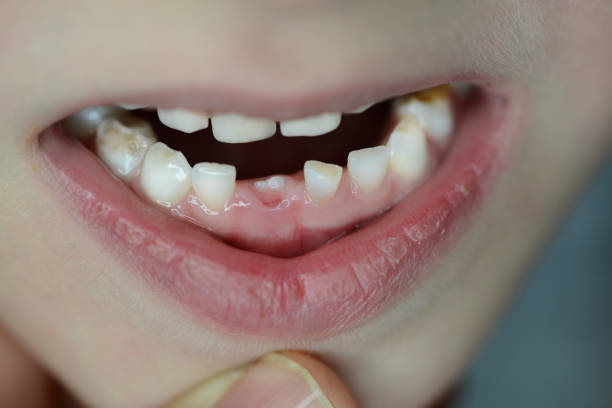
Condition: hypodontia